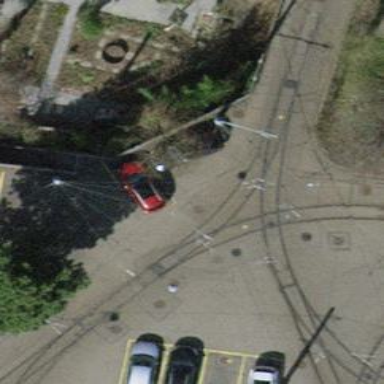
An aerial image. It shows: Tram railway with one track in service yard. The railway is electrified with contact line.